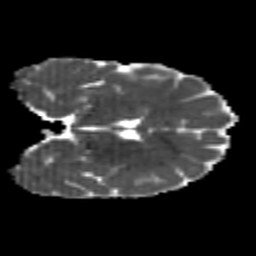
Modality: MD
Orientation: coronal
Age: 21
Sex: female
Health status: healthy
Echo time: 0.074 s